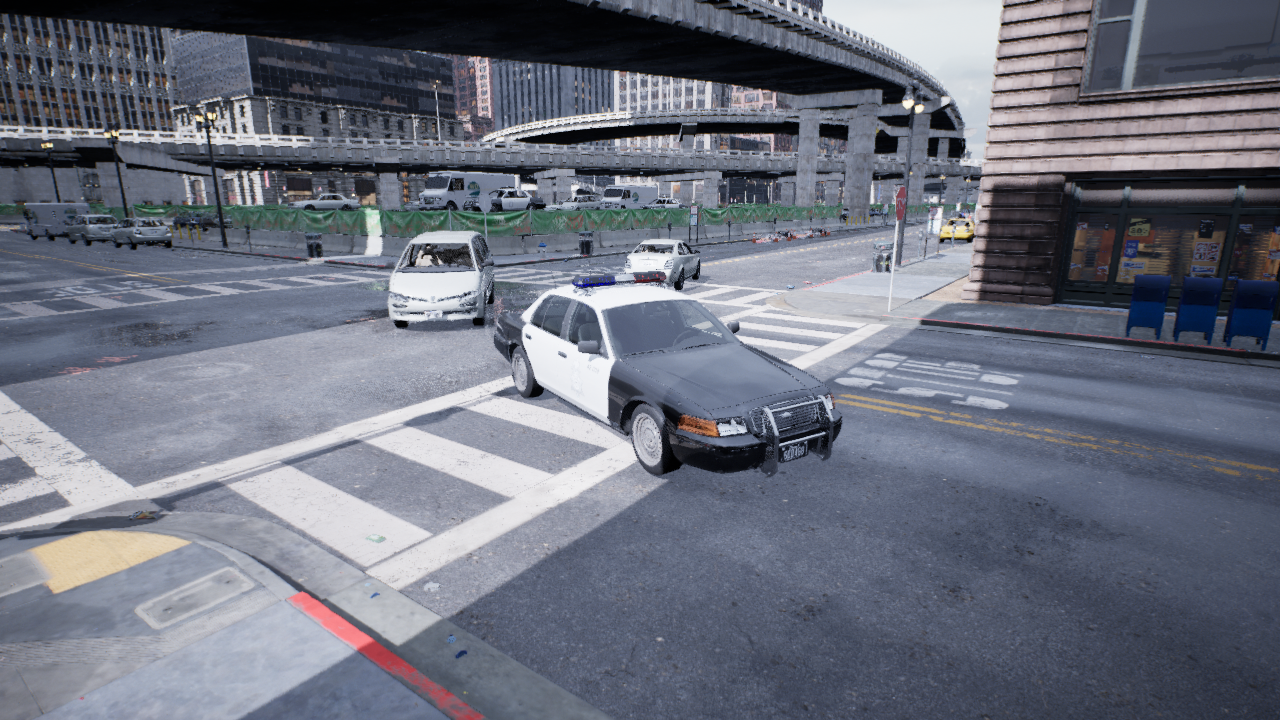
Venue: intersection
Lighting: overcast
Vehicle rig: sedan